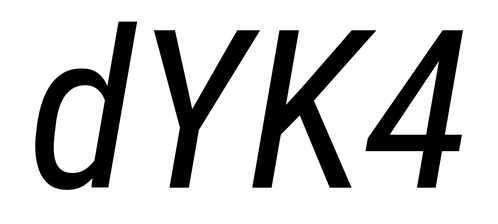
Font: Roboto-Italic_Condensed_Italic